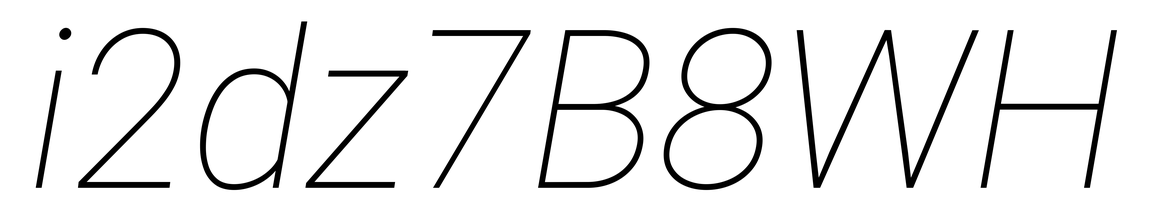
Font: Roboto-Italic_Thin_Italic